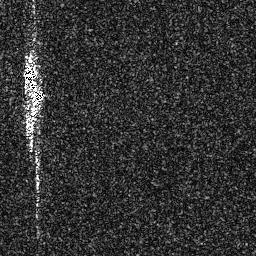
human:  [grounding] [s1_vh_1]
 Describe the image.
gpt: In the satellite image, there is  <ref>1 large ship </ref> <box>[[6, 18, 17, 53, 0]]</box> located at left.